九年级 · 解析几何
如图, 四条直线 $l_{1}: y_{1}=\frac{\sqrt{3}}{3} x, l_{2}: y_{2}=\sqrt{3} x, 1_{3}: y_{3}=-\sqrt{3} x, 1_{4}: y_{4}=-\frac{\sqrt{3}}{3} x, O A_{1}=1$, 过点 $A_{1}$作 $A_{1} A_{2} \perp x$ 轴, 交 $l_{1}$ 于点 $A_{2}$, 再过点 $A_{2}$ 作 $A_{2} A_{3} \perp l_{1}$ 交 $l_{2}$ 于点 $A_{3}$, 再过点 $A_{3}$ 作 $A_{3} A_{4} \perp l_{2}$ 交 $y$ 轴于点 $\mathrm{A}_{4} \ldots$, 则点 $\mathrm{A}_{2017}$ 坐标为

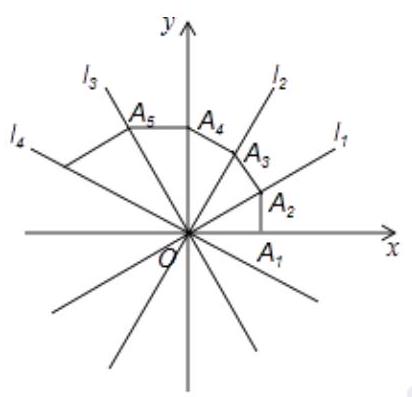
答案: $\left(\left(\frac{2 \sqrt{3}}{3}\right)^{2016}, 0\right)$
解析: 解: $\because 1_{1}: \mathrm{y}_{1}=\frac{\sqrt{3}}{3} \mathrm{x}, \mathrm{l}_{2}: \mathrm{y}_{2}=\sqrt{3} \mathrm{x}, \mathrm{l}_{3}: \mathrm{y}_{3}=-\sqrt{3} \mathrm{x}, \mathrm{l}_{4}: \mathrm{y}_{4}=--\frac{\sqrt{3}}{3} \mathrm{x}$,

$\therefore \mathrm{x}$ 轴、 $\mathrm{l}_{1} 、 \mathrm{l}_{2} 、 \mathrm{y}$ 轴、 $\mathrm{l}_{3} 、 \mathrm{l}_{4}$ 依次相交为 30 的角, $\because 2017=168 \times 12+1$,

$\therefore$ 点 $\mathrm{A}_{2017}$ 在 $\mathrm{x}$ 轴的正半轴上, $\because \mathrm{OA}_{2}=\frac{1}{\cos 30^{\circ}}=\frac{2 \sqrt{3}}{3}, \mathrm{OA}_{3}=\left(\frac{2 \sqrt{3}}{3}\right)^{2}$,

$\mathrm{OA}_{4}=\left(\frac{2 \sqrt{3}}{3}\right)^{3}$,

$\mathrm{OA}_{2017}=\left(\frac{2 \sqrt{3}}{3}\right)^{2016}$,

$\therefore$ 点 $\mathrm{A}_{2017}$ 坐标为 $\left(\left(\frac{2 \sqrt{3}}{3}\right)^{2016}, 0\right)$.

故答案为 $\left(\left(\frac{2 \sqrt{3}}{3}\right)^{2016}, 0\right)$ 。